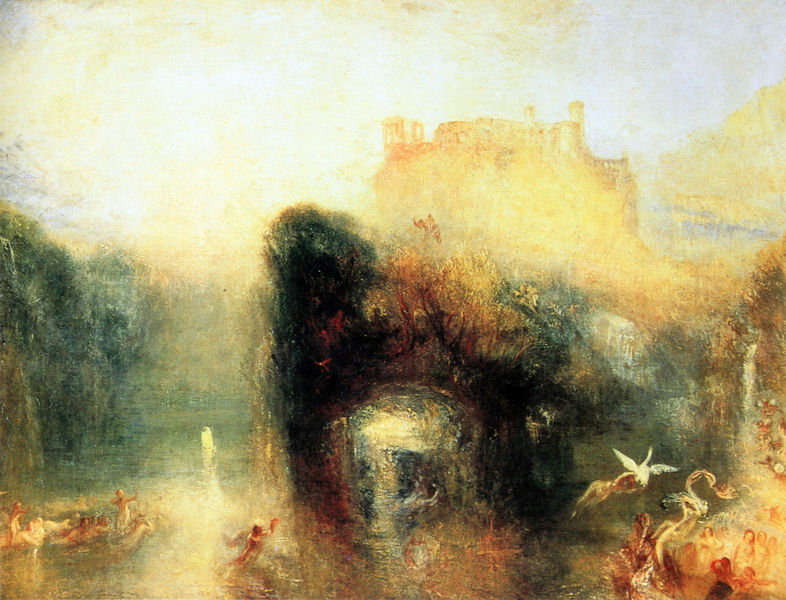
Titel: Queen Mab's Cave
Künstler: William Turner
Standort: London
Institution: Tate Gallery
Schlagwörter: berg, blau, felsen, gemälde, himmel, körper, laub, meer, nackt, schatten, vogel, wasser, weiß, wolken, aquarell, baden, badende, bäume, fluss, frauen, gelb, grün, impressionismus, landschaft, menschen, mädchen, ocker, see, ufer, braun, hell, licht, orange, schwarz, türkis, gebäude, haus, rot, schloss, tiere, beige, architektur, federn, silber, hals, öl, natur, vögel, büsche, gebüsch, gewässer, sonne, sträucher, insel, gold, england, höhle, wald, anhöhe, boot, fliegen, kahn, turm, engel, springbrunnen, hellblau, schiff, sommer, schwan, bogen, abstrakt, fels, dunkelgrün, dunst, lila, nebel, figuren, möwen, turner, weiber, nackte, surrealismus, bucht, leuchten, zinnen, unscharf, schimmer, leiber, ruine, burg, weiden, schweben, schwimmen, festung, nixen, mythologie, gestalten, spritzen, diffus, verschwommen, geäst, dickicht, sage, wesen, nymphen, fabelwesen, grotte, schwingen, gesträuch, tempel, meerjungfrau, pavillon, wal, pavillion, putti, mystik, zinne, gral, schottland, schwimmer, völge, cht, william, flüchtig, lebewesen, ausgelassen, william turner, leda, wassermann, tunrer, voge, faben, grüpn, e, nismus, baen, ausgewaschen